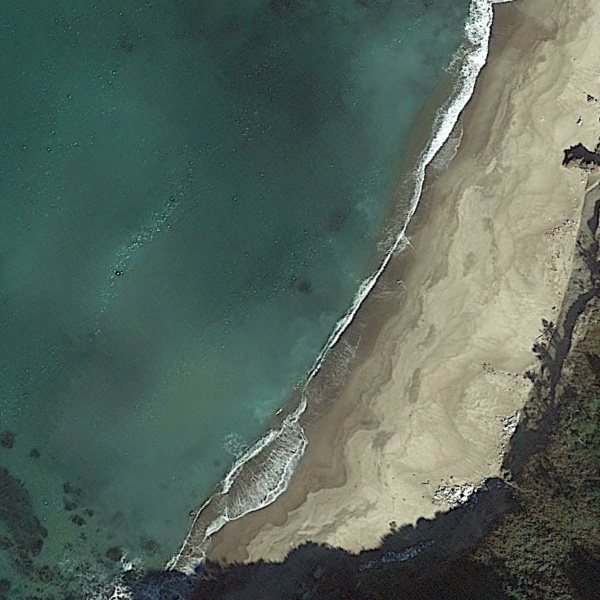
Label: Beach